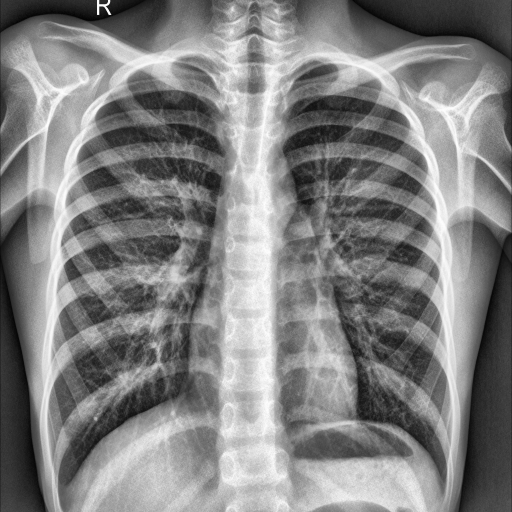
Finding: NORMAL